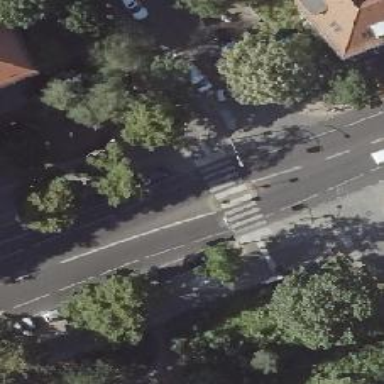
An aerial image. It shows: Marked pedestrian crossing with zebra designation and central island.